Aerial crown-view tile of a tropical tree (Barro Colorado Island, Panama), acquired 20250715:
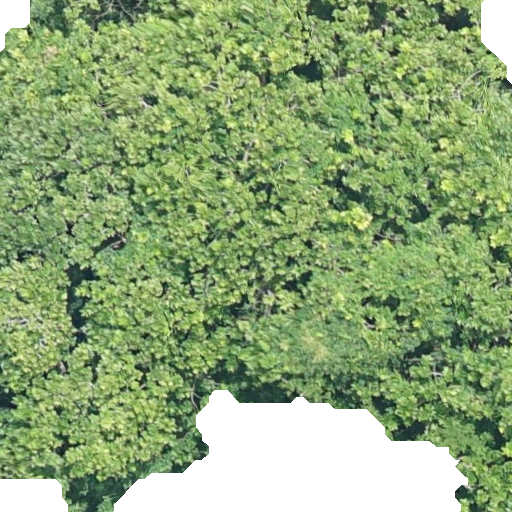
Species: Anacardium excelsum
GBIF accepted scientific name: Anacardium excelsum
Crown area: 761.355 m²